Question: Greetings i am kinda new to boostrap, Anyhow, I am trying to Create is, Boxes to look like this (right side):

And so far i got nothing. i used padding but it mess up my grid system, what i did was give a 'col-sm-8' for picture side and a 'col-sm-4' for boxes however it is where it gets tricky it always mess my grid system. this is my html. could you help me out a little bit?
'''
<div class="container">
<div class="row">
<div class="col-sm-8">
<img src="xxxx" />
</div>
<div class="col-sm-4">
<div class="col-sm-6">
<div style="background-color: grey; padding: 25px; text-align: center; vertical-align: middle">
Oven
</div>
</div>
<div class="col-sm-6">
<div style="background-color: grey; padding: 25px; text-align: center; vertical-align: middle">
Cookers
</div>
</div>
<div class="col-sm-6">
<div style="background-color: grey; padding: 25px; text-align: center; vertical-align: middle">
Microwave Ovens
</div>
</div>
<div class="col-sm-6">
<div style="background-color: grey; padding: 25px; text-align: center; vertical-align: middle">
Steamers
</div>
</div>
<div class="col-sm-6">
<div style="background-color: grey; padding: 25px; text-align: center; vertical-align: middle">
Cooker hoods
</div>
</div>
<div class="col-sm-6">
<div style="background-color: grey; padding: 25px; text-align: center; vertical-align: middle">
Hobs
</div>
</div>
</div>
</div>
</div>
'''
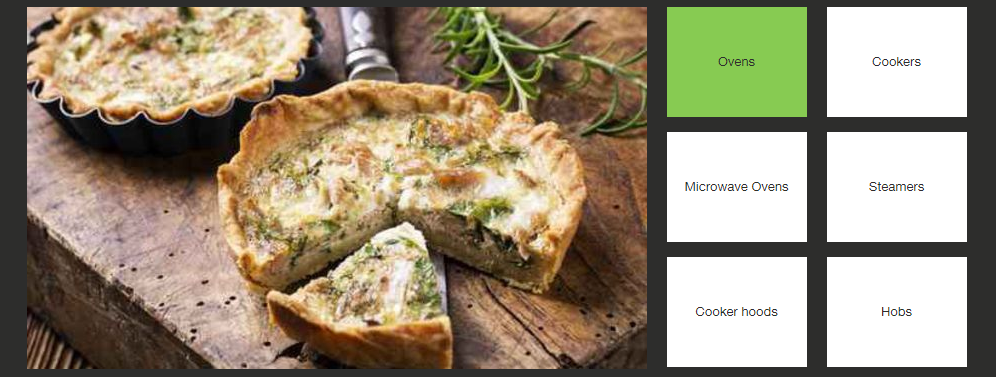
Answer: You are missing a 'row' class, it's mandatory for nested rows/columns, so you can do this (go full page to see the result as you want) :
'''
.box {
background-color: grey;
padding: 25px;
text-align: center;
vertical-align: middle;
margin: 10px;
}
img {
max-width: 100%;
}
'''
'''
<link href="https://maxcdn.bootstrapcdn.com/bootstrap/3.3.7/css/bootstrap.min.css" rel="stylesheet">
<div class="container">
<div class="row">
<div class="col-sm-8">
<img src="https://lorempixel.com/800/400/" />
</div>
<div class="col-sm-4">
<div class="row">
<div class="col-sm-6">
<div class="box">
Oven
</div>
</div>
<div class="col-sm-6">
<div class="box">
Cookers
</div>
</div>
<div class="col-sm-6">
<div class="box">
Microwave
</div>
</div>
<div class="col-sm-6">
<div class="box">
Steamers
</div>
</div>
<div class="col-sm-6">
<div class="box">
Cooker hoods
</div>
</div>
<div class="col-sm-6">
<div class="box">
Hobs
</div>
</div>
</div>
</div>
</div>
</div>
'''
You can read more about <URL>